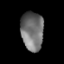
Tissue: lung
Cell type: Myeloid cells
Senescence score: 0.1759
Nuclear area (px): 855
Mean DAPI intensity: 113.508